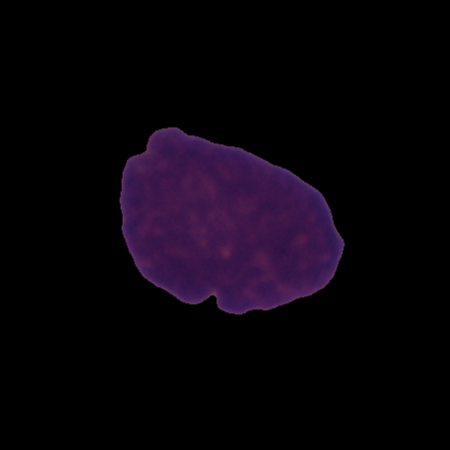
Label: cancer